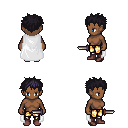
a pixel art fantasy rpg character, female body template, human, dark skin, white cape, gold greaves, raven bedhead hairstyle, maroon shoes, dagger, four views (front, back, left, right), 2x2 character sprite sheet, small pixel art, hard edges, no anti-aliasing